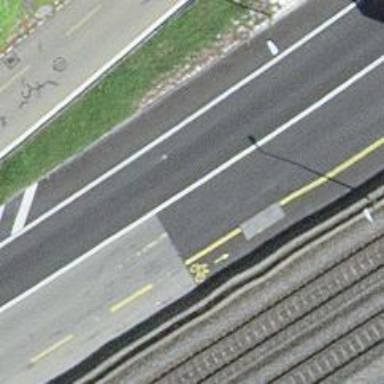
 featuring designated cycle lane on the left."